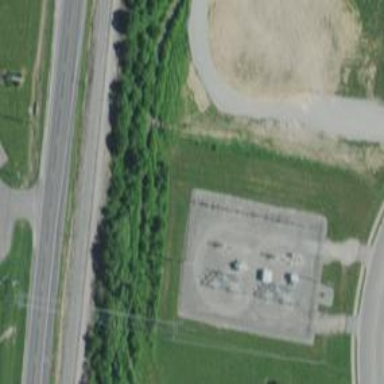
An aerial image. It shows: Power substation.